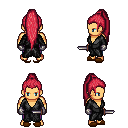
a pixel art fantasy rpg character, male body template, human, tanned skin, gray robe, magenta pants, ruby red extra-long topknot hairstyle, metal gloves, brown slippers, dagger, four views (front, back, left, right), 2x2 character sprite sheet, small pixel art, hard edges, no anti-aliasing